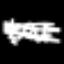
Label: leaf